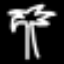
Label: palm tree